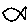
Label: fish